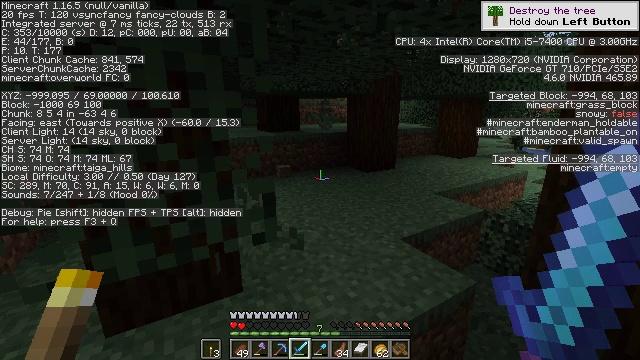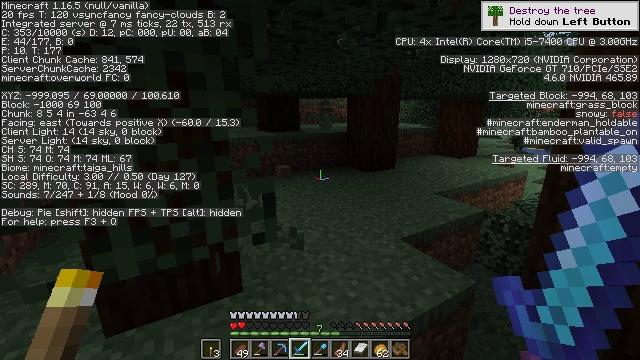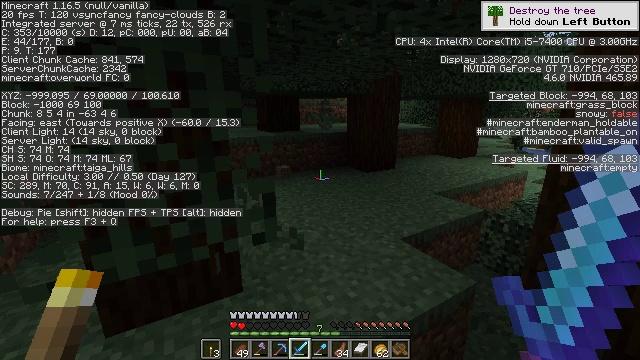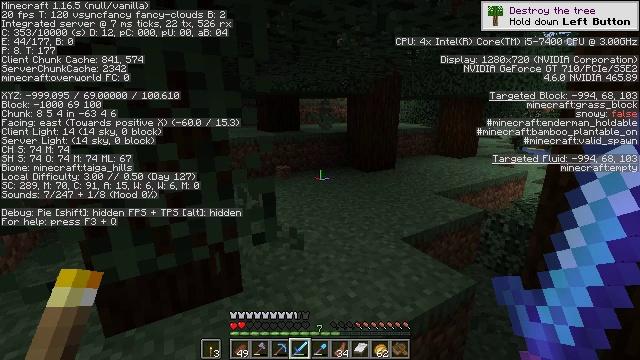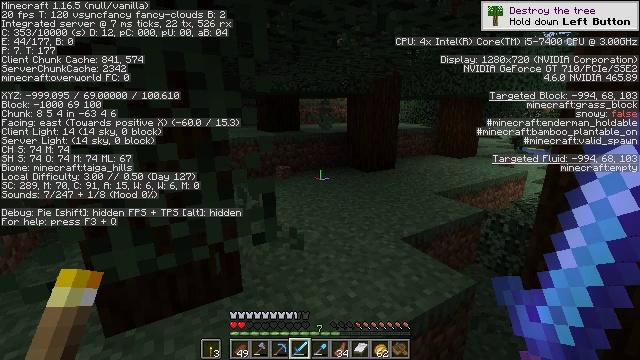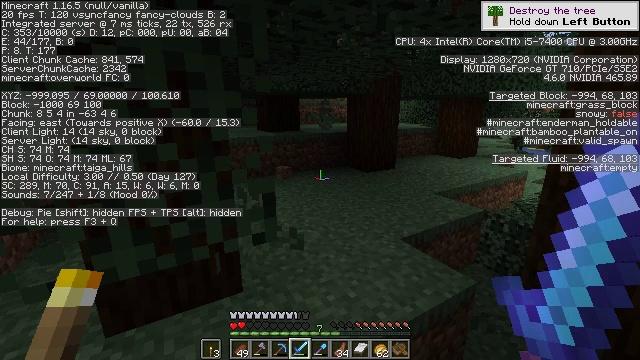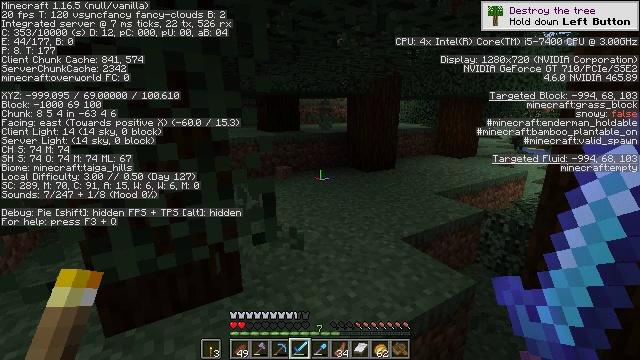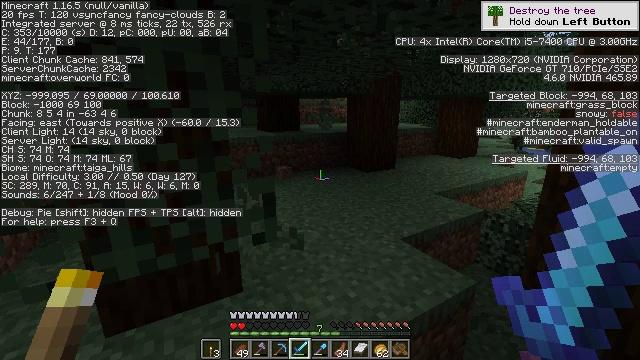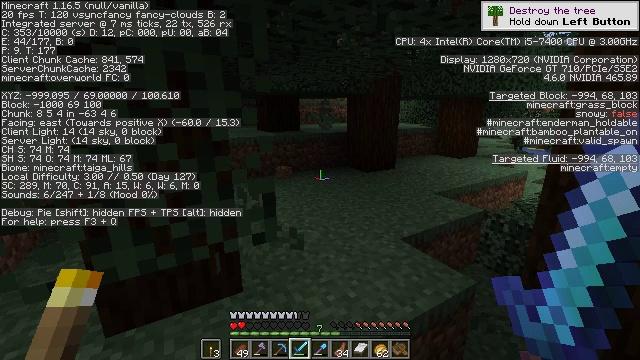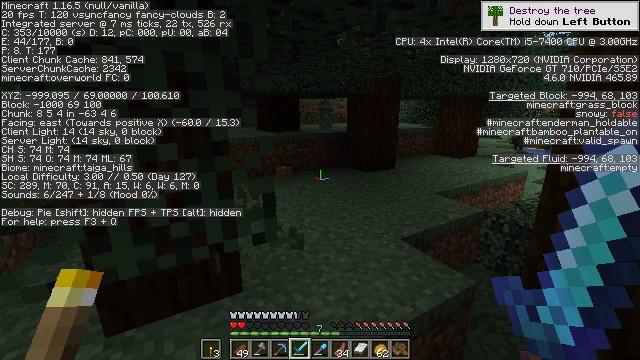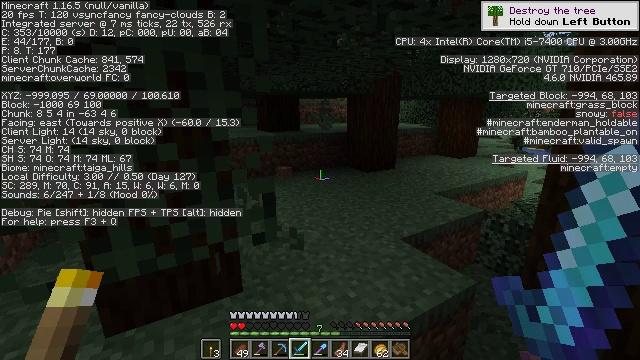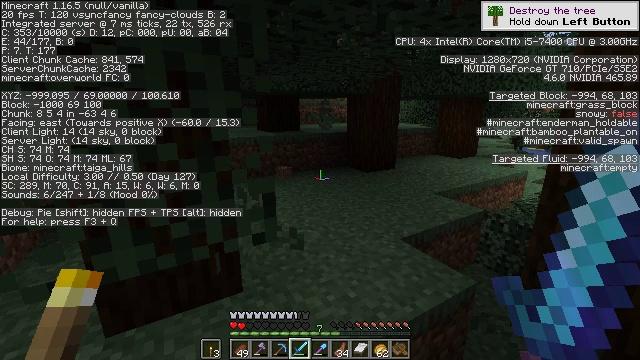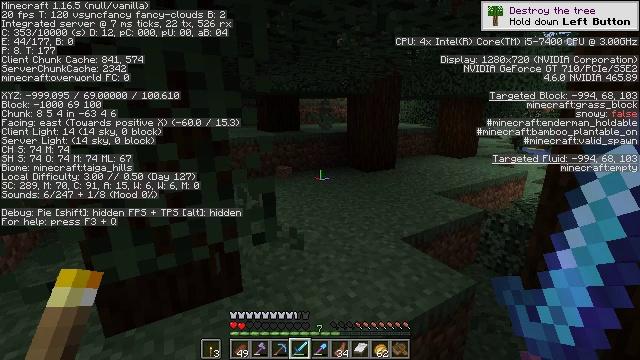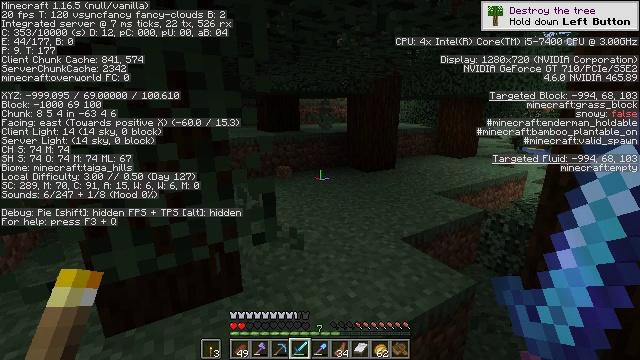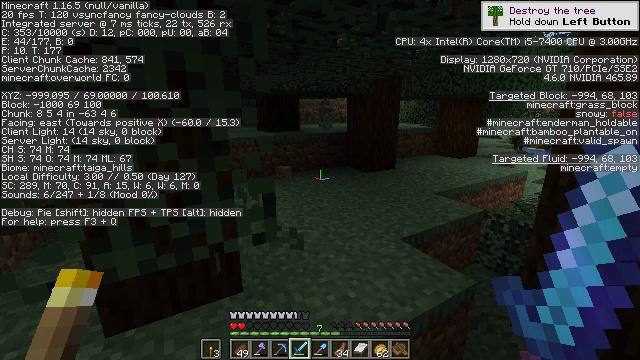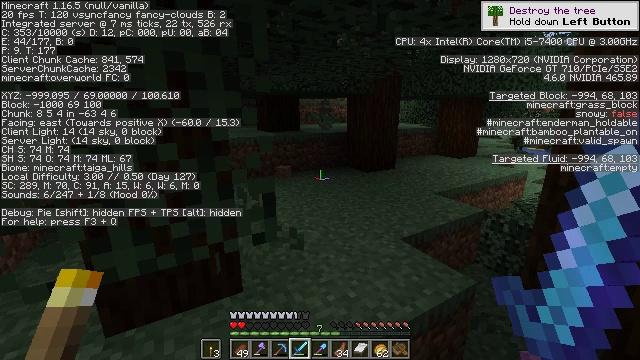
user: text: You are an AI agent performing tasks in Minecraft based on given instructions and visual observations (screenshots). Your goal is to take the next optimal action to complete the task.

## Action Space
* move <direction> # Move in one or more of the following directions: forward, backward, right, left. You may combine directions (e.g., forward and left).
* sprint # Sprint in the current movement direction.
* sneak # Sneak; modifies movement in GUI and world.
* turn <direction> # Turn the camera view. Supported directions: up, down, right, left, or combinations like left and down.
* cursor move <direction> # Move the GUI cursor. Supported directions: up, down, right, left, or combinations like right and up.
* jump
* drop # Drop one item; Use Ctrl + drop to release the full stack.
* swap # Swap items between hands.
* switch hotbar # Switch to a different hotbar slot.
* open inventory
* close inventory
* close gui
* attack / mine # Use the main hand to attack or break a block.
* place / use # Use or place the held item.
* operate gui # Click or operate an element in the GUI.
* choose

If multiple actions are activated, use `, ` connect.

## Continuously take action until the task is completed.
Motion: motion action
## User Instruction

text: Mine the sweet berry bush.
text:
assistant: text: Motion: no_op
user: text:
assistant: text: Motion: no_op
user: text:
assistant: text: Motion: no_op
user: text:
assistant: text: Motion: no_op
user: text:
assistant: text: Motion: no_op
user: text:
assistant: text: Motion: no_op
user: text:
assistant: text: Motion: no_op
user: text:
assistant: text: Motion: no_op
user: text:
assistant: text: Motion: no_op
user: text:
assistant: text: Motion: no_op
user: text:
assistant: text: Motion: no_op
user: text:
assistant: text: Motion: no_op
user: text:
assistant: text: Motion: no_op
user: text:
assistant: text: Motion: no_op
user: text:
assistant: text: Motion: no_op
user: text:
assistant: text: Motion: no_op
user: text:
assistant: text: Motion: no_op
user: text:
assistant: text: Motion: no_op
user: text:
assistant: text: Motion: no_op
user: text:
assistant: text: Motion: no_op
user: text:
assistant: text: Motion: no_op
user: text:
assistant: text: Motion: no_op
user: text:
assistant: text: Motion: no_op
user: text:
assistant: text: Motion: no_op
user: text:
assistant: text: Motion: no_op
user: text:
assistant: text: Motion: no_op
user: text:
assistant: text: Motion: no_op
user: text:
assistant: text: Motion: no_op
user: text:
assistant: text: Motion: no_op
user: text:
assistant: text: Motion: no_op